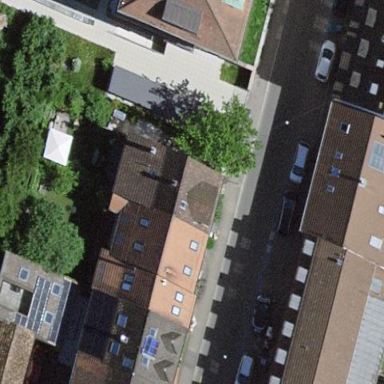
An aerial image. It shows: Building.